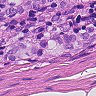
Metastatic tissue present: yes